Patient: sex M, age 59
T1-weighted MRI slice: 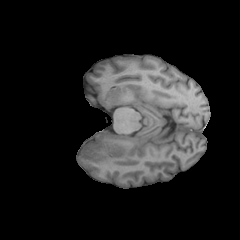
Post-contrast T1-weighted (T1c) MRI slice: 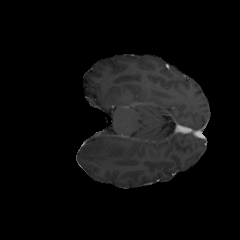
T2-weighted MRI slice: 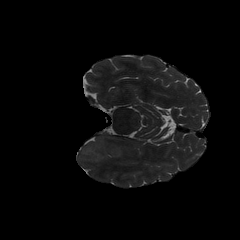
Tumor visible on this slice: yes
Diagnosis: Astrocytoma, IDH-wildtype
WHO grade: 3